Question: I have a photo background on my site using 'background-size:cover'. It works for the most part but leaves a weird ~30px white space on my Galaxy S3 in portrait mode.
I've attached a screenshot. The 1px teal line is to illustrate the entire screen. Seems like the background stops right after the social media 'ul's.
I tested this by removing the 'ul' and the background attached it self to the bottom of the tagline text.

Also, here's my CSS pertaining mobile portait view:
'''
@media only screen and (max-width: 480px) {
.logo {
position: relative;
background-size:70%;
-webkit-background-size: 70%;
-moz-background-size: 70%;
-o-background-size: 70%;
margin-top: 30px;
}
h1 {
margin-top: -25px;
font-size: 21px;
line-height: 21px;
margin-bottom: 15px;
}
h2 {
font-size: 35px;
line-height: 35px;
}
.footer_mobile {
display: block;
margin-top: 20px;
margin-bottom: 0px;
}
li {
display: block;
font-size: 1.3em;
}
'''
This used to not happen, but I guess I accidentally bugged it while trying to solve another issue.
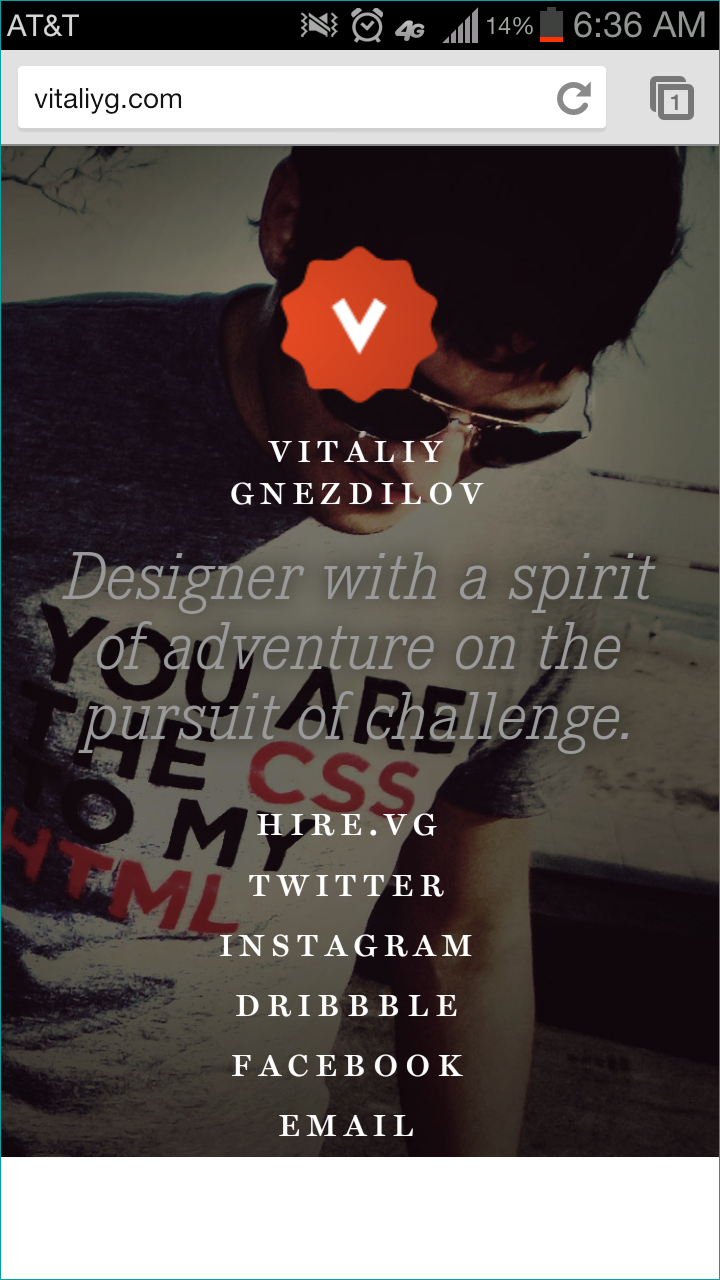
Answer: After hours of trying different things, adding 'min-height: 100%;' to the bottom of 'html' under the '{ background:... }' worked for me.